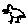
Label: bird